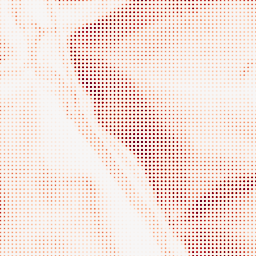
Category: morphological
Decomposition family: morphological_gradient
Decomposition parameters: size: 7
shape: square
Upsampling method: sinc_blackman
Upsampling parameters: scale: 8
kernel_size: 4
Upsampling scale: 8